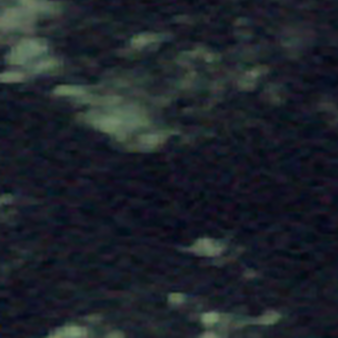
Label: other